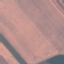
Label: AnnualCrop